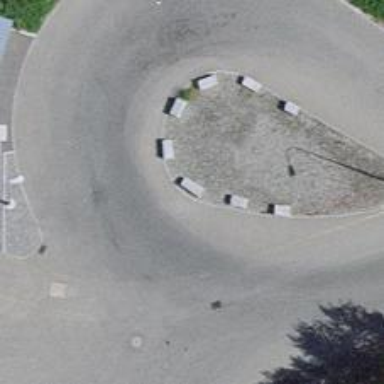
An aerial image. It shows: Block barrier.